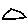
Label: triangle